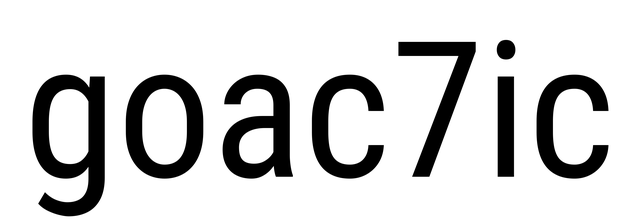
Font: Roboto_Condensed_Regular